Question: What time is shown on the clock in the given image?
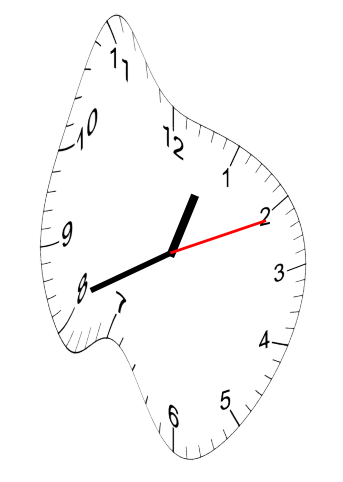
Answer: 12:41:11